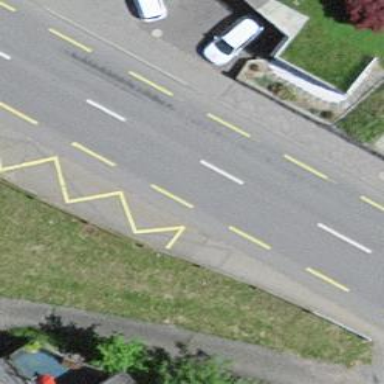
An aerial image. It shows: Platform for public transport is situated by the road.